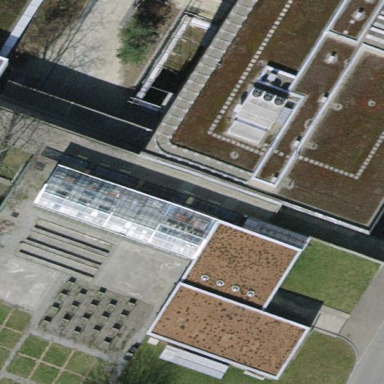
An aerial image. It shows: Greenhouse.